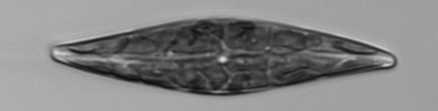
Label: Pleurosigma